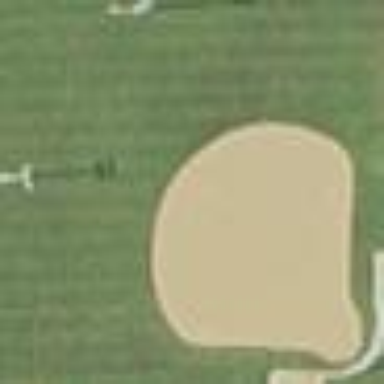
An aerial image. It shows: Baseball pitch for leisure and sports activities.